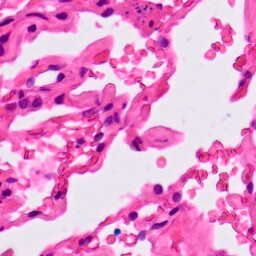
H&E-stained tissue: Lung